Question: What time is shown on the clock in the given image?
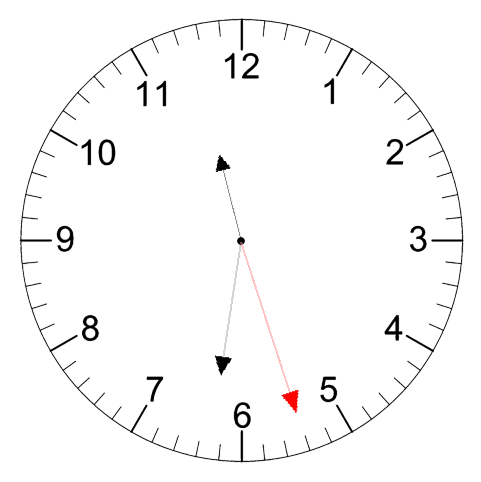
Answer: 11:31:27